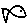
Label: fish